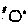
Label: moon